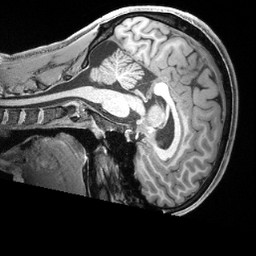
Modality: T1w
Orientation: sagittal
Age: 26
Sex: male
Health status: ill
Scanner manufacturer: siemens
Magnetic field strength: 3 T
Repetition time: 2.4 s
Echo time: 0.00222 s